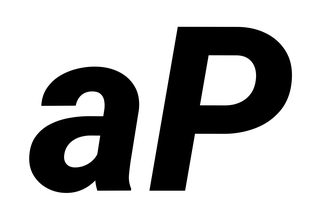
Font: Roboto-Italic_ExtraBold_Italic